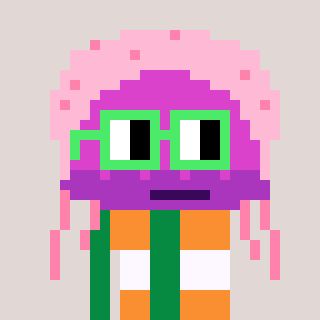
a pixel art character with square light green glasses, a jellyfish-shaped head and a green-colored body on a warm background